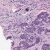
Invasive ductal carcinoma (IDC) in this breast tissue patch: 1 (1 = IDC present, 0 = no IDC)